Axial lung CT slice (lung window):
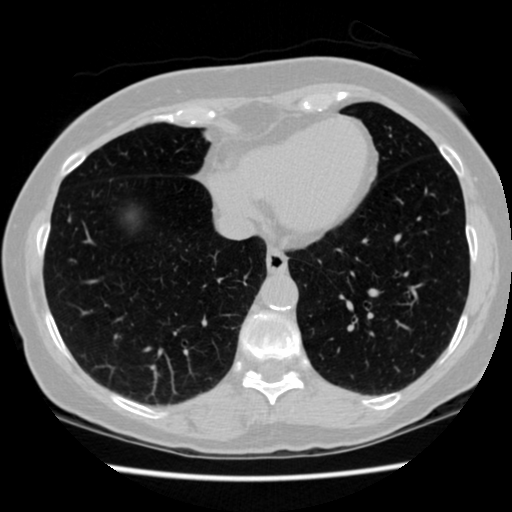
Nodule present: no